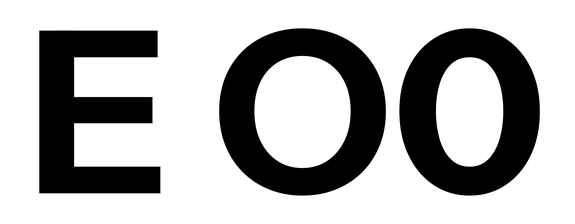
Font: InstrumentSans_Bold